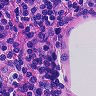
Metastatic tissue present: no